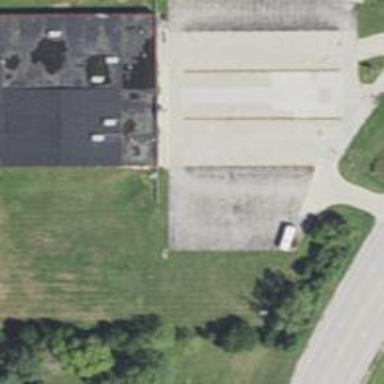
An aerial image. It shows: Building that houses bowling alley.